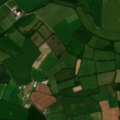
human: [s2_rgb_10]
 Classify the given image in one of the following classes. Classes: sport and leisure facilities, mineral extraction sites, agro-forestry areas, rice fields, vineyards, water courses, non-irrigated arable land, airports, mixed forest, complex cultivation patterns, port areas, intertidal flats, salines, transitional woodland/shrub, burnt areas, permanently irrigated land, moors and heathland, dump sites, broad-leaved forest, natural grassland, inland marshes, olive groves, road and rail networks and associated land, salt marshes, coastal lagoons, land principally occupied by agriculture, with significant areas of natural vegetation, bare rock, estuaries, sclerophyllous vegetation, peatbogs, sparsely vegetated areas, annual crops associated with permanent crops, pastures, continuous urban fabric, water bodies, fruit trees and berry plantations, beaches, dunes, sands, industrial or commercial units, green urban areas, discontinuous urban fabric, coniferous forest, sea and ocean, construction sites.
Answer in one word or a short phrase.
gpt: non-irrigated arable land, pastures, complex cultivation patterns